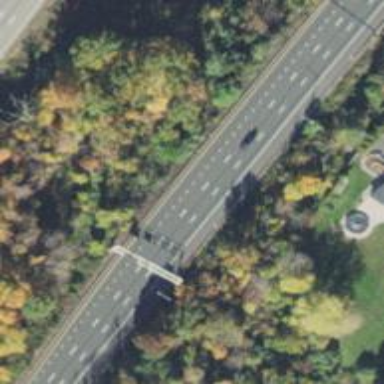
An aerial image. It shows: Motorway junction.